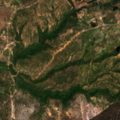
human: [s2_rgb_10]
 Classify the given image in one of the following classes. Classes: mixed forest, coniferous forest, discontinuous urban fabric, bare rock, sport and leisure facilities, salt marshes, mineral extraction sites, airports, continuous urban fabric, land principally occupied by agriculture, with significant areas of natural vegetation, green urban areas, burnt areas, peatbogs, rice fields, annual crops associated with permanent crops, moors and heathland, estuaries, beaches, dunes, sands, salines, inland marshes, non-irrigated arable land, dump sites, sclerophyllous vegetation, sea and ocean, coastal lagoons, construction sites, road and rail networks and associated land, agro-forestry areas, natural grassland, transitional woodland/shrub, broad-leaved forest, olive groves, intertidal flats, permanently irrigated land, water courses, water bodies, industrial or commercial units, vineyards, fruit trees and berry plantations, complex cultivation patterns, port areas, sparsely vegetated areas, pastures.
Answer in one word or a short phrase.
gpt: continuous urban fabric